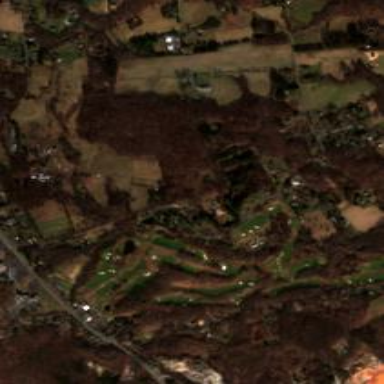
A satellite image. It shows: Golf course.